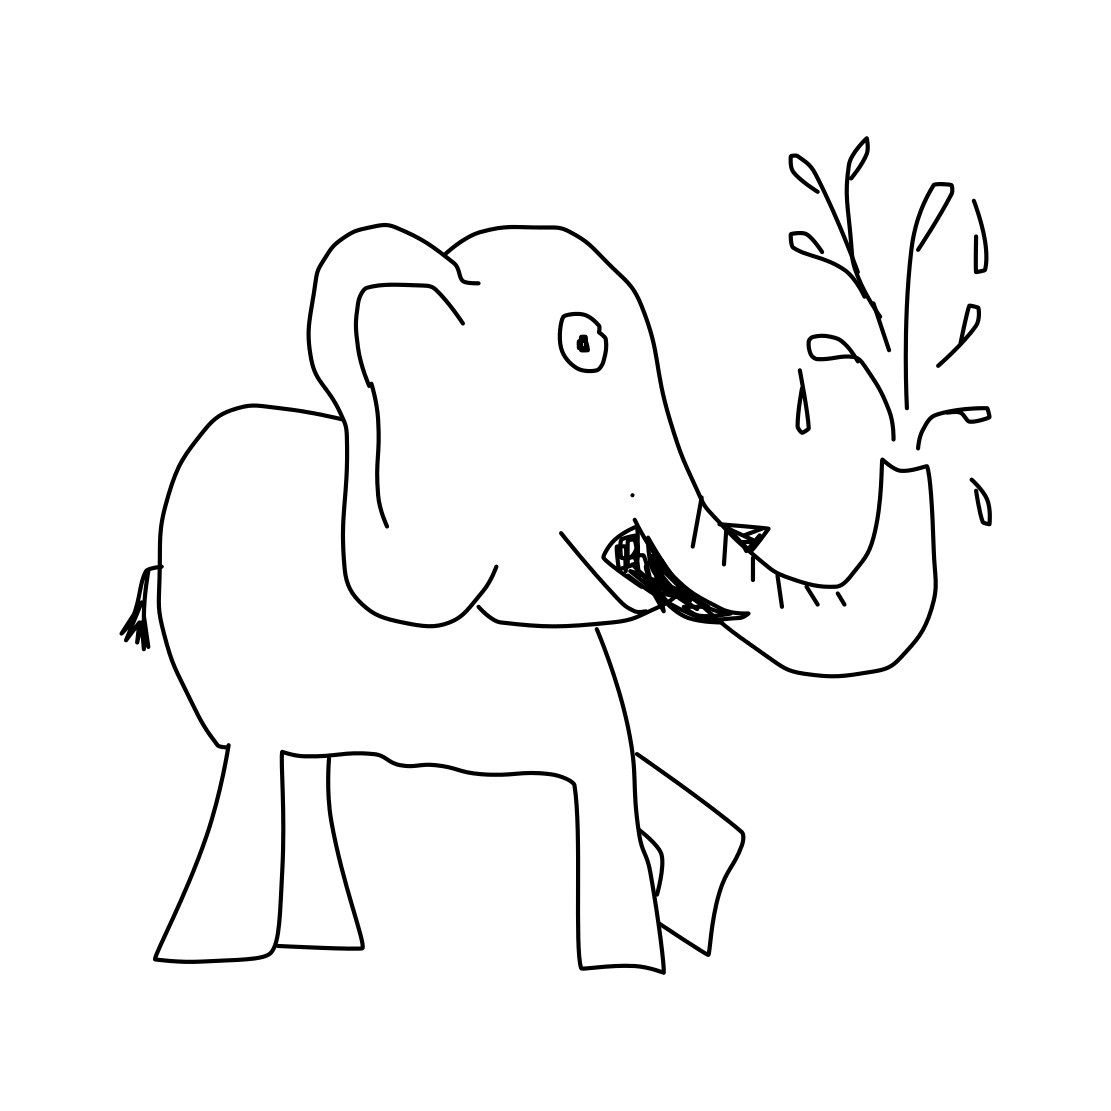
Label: elephant